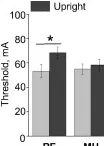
(B) The thresholds of the SEMP recorded in supine (gray lines) and upright (less than 30% body weight support) position after the first verticalization (black lines) in TA, SOL, RF, and MH (n = 6).
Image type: pathology (immunostaining)